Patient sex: M
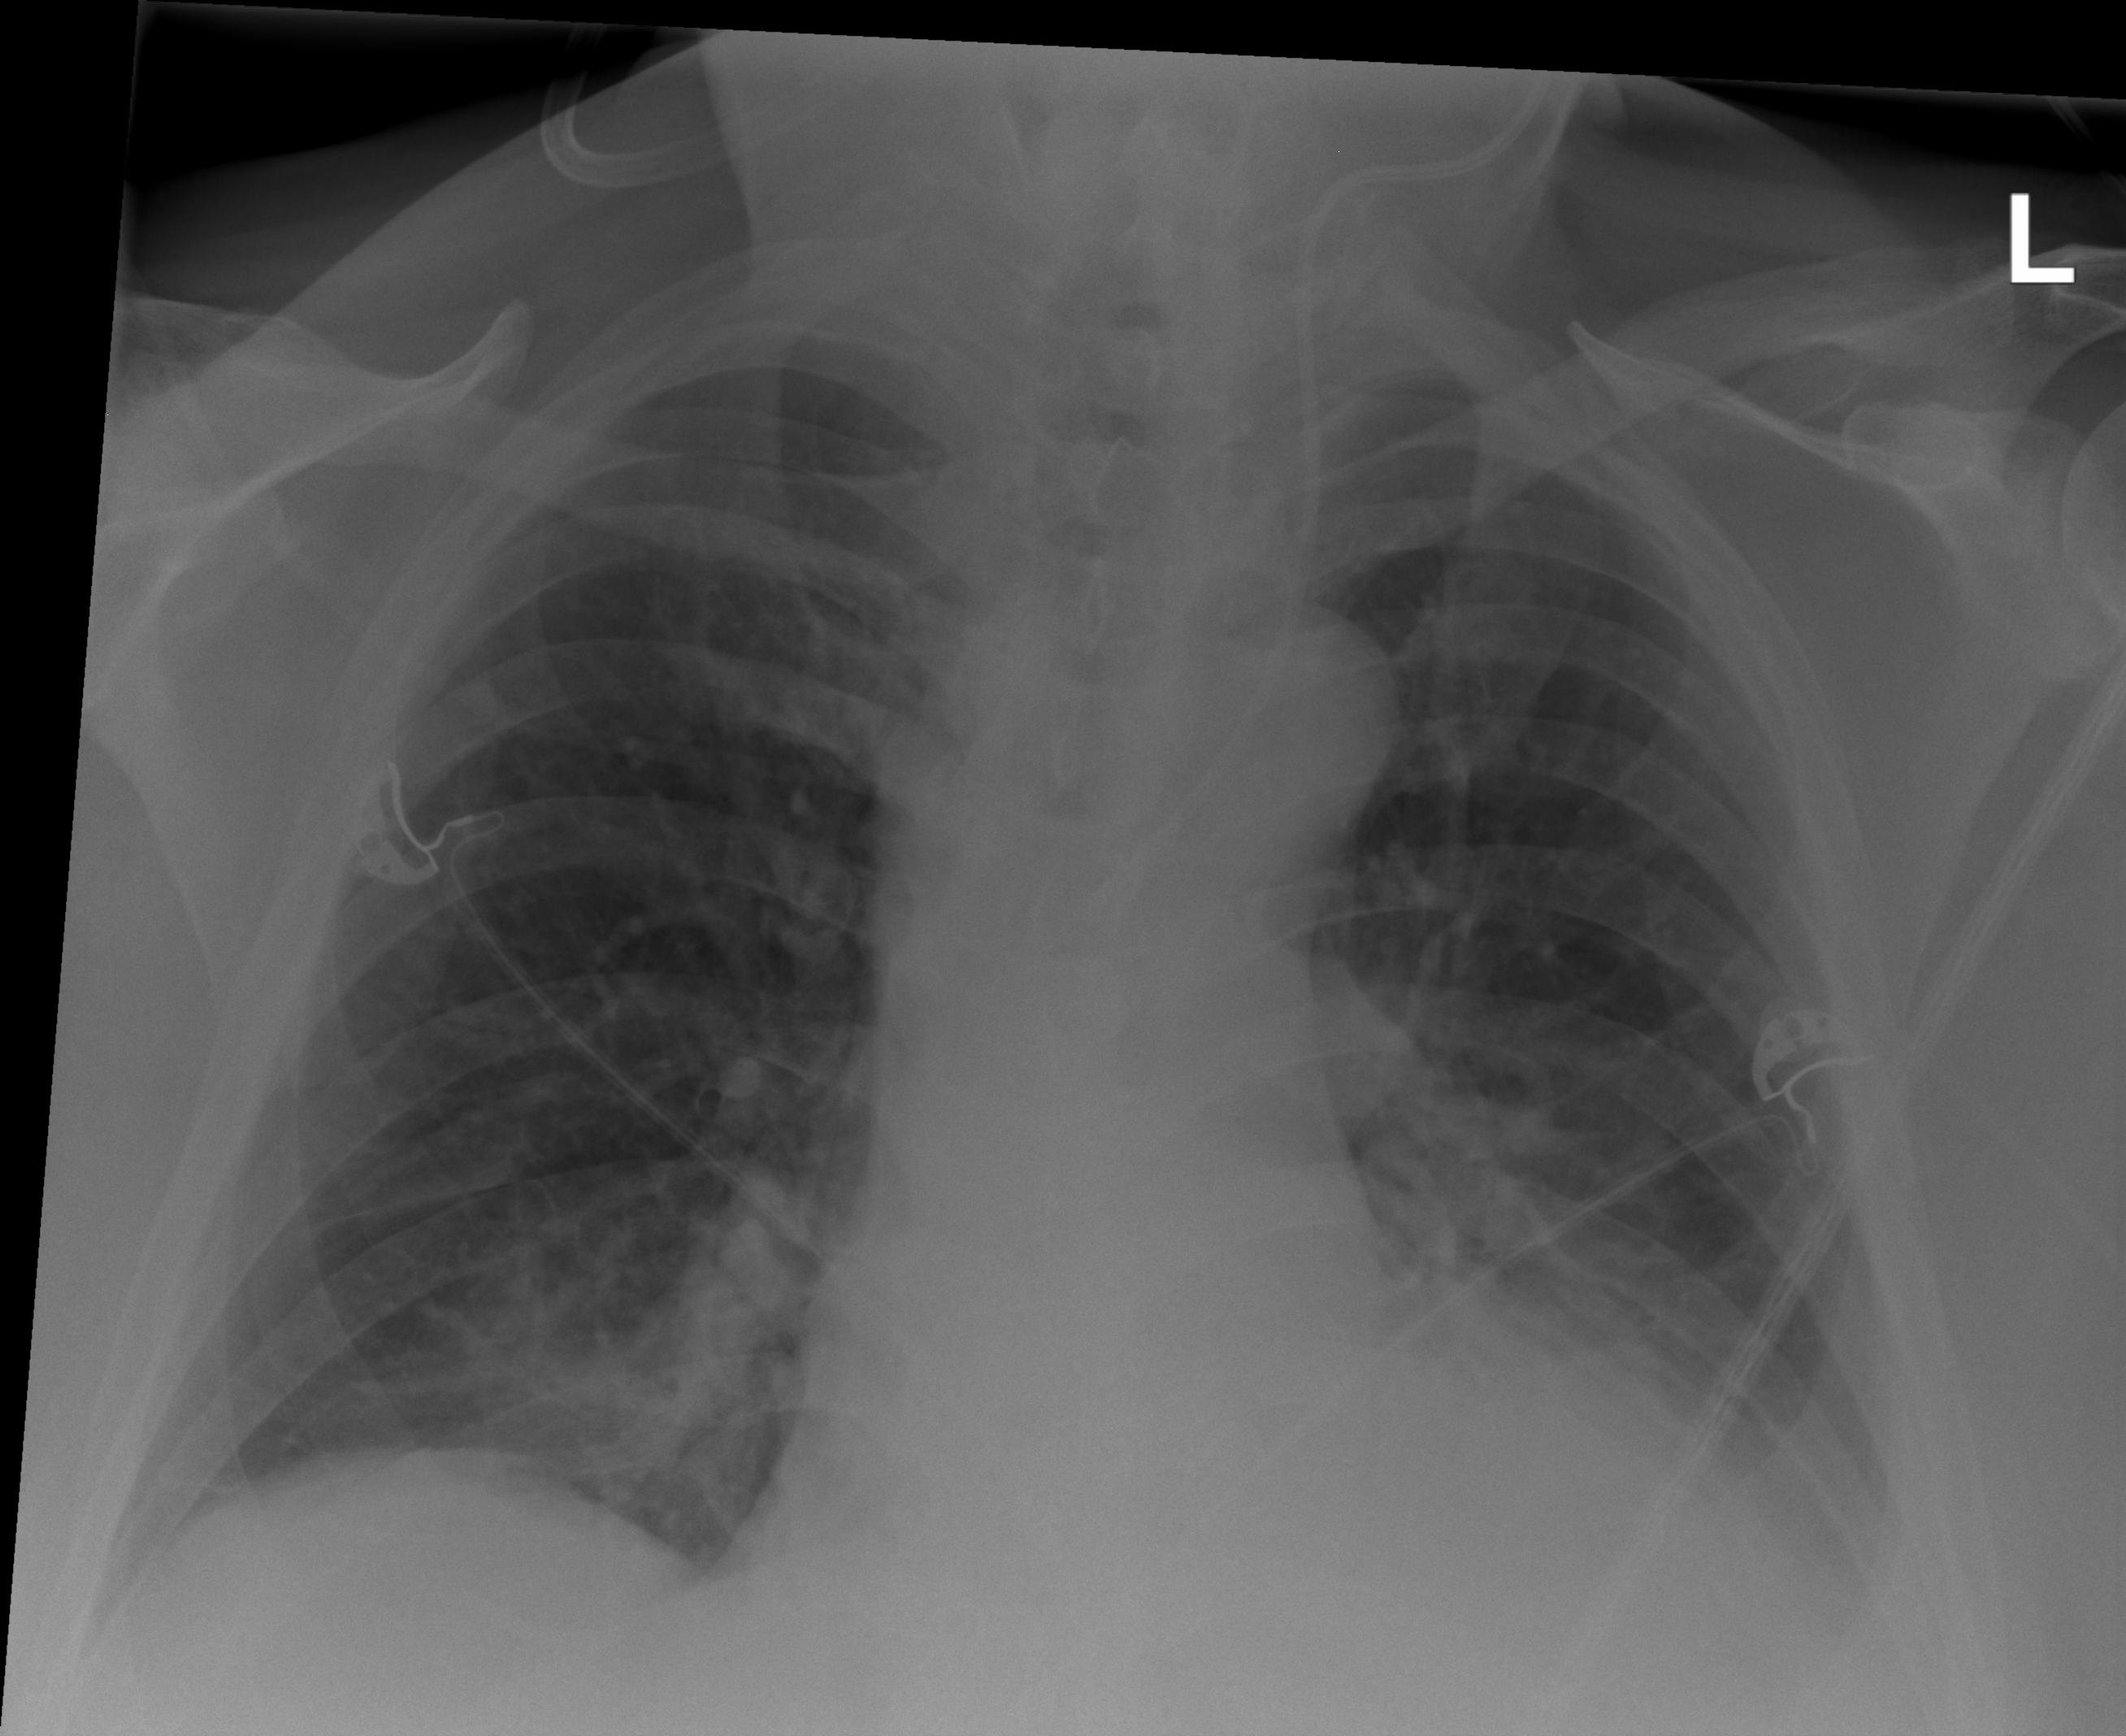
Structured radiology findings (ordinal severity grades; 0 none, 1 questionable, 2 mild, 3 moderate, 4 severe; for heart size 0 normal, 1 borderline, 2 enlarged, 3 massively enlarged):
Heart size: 2
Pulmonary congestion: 2
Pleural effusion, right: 0
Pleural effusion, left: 2
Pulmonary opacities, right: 2
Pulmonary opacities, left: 0
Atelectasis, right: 0
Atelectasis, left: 2